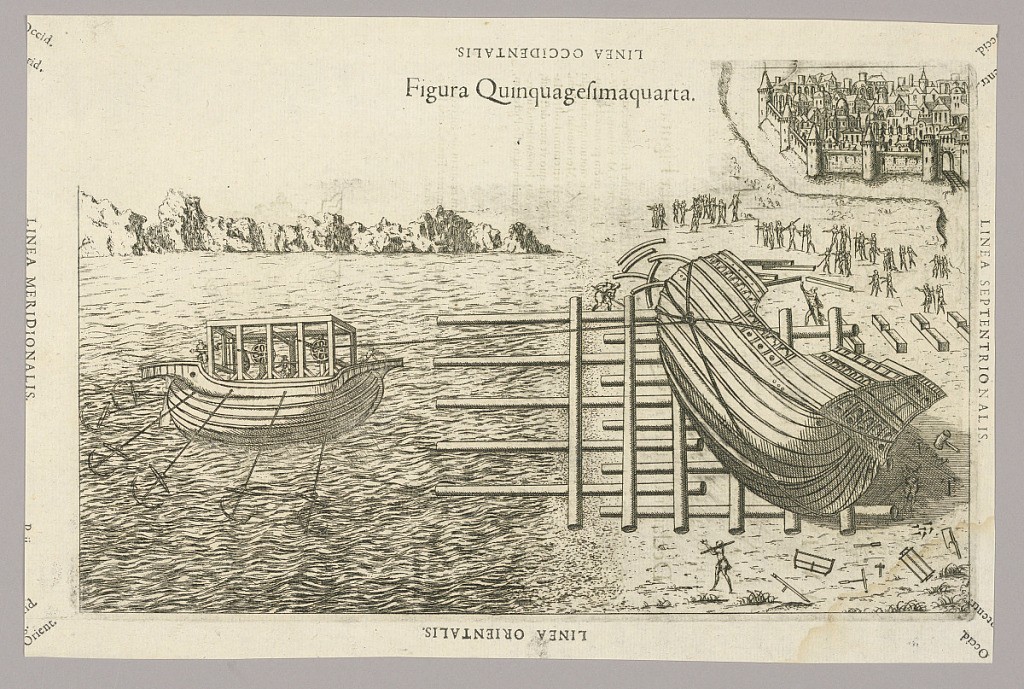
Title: Plave LIV from Theatrum instrumentorum et machinarum
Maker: Julio Paschale
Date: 1582
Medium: Woodcut on paper
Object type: Print
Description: A small boat left, with many anchors out, righting a ship on logs to launch it, right, by means of ropes and wheels. Crowds watch, a city beyond, upper right. Rocks, left. Description in Latin on verso of 1949-152-251.